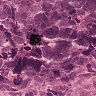
Metastatic tissue present: yes